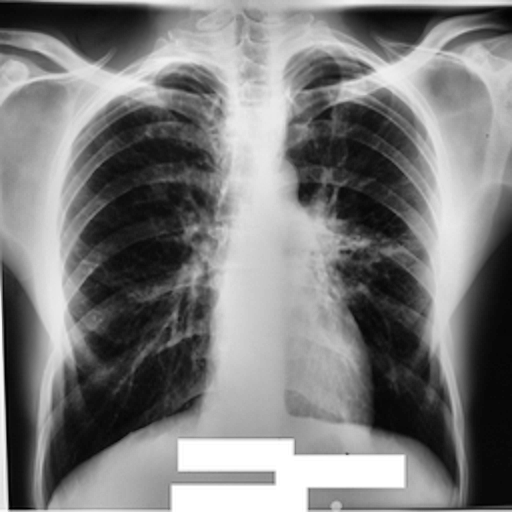
Finding: TUBERCULOSIS